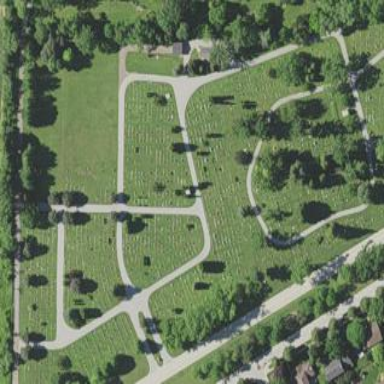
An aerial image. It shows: Cemetery.